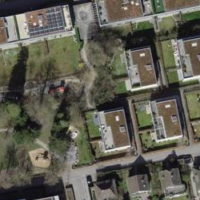
EUNIS habitat code: 54
Species observed at this site:
Cyanistes caeruleus
Parus major
Chloris chloris
Milvus milvus
Turdus pilaris
Pica pica
Phoenicurus ochruros
Turdus viscivorus
Fringilla coelebs
Passer domesticus
Sylvia atricapilla
Carduelis carduelis
Turdus merula